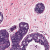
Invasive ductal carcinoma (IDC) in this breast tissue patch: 0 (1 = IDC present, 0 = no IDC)